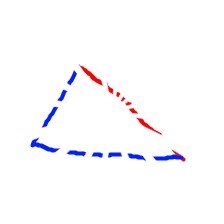
Shape: triangle